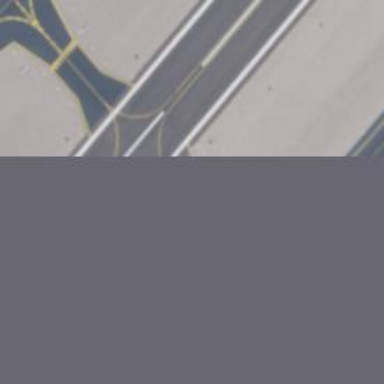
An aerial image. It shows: Taxiway at the airport with asphalt surface.